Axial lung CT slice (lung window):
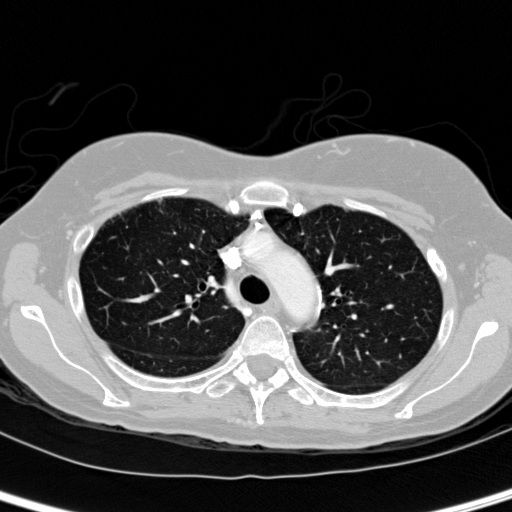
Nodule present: no